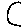
Label: moon